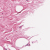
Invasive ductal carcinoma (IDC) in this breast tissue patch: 0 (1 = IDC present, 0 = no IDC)